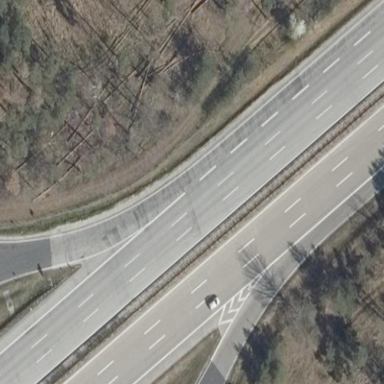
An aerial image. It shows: It's motorway area.